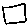
Label: square